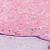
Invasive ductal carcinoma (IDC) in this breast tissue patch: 0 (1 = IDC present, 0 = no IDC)